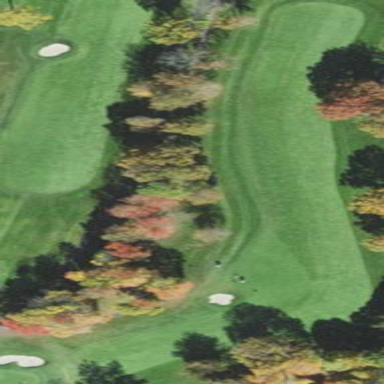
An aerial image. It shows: Grassy area designated as golf fairway.